Question: I tried to add a few records to firestore, but new record is overwriting previous.
My code
'''
await this.$fire.firestore.collection('saveups').doc(uid).set({
title: payload.title,
amount: payload.amount
})
'''

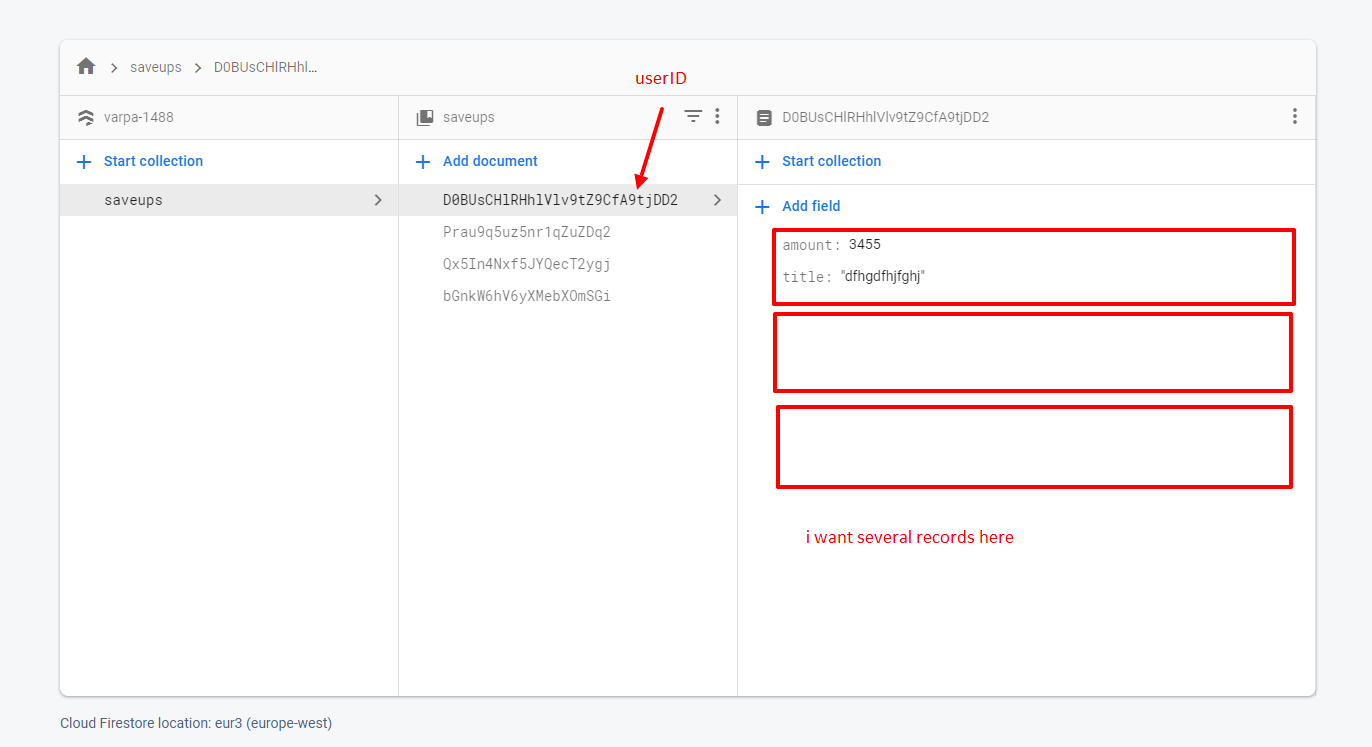
Answer: You should use '.collection().add()' instead of rewriting the same 'doc(uid)'
<URL>